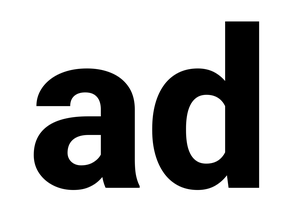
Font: Roboto_ExtraBold